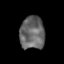
Tissue: skin
Cell type: Epithelial cells
Senescence score: 0.2749
Nuclear area (px): 800
Mean DAPI intensity: 102.753